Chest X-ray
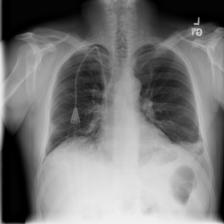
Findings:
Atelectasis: positive
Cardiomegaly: negative
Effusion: positive
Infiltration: negative
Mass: negative
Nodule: negative
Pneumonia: negative
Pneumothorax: negative
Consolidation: negative
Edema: negative
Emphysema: negative
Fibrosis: negative
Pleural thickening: negative
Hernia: negative